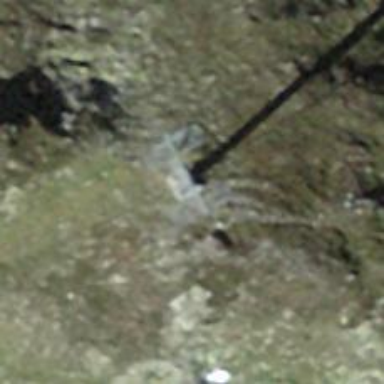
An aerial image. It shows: Chair lift.